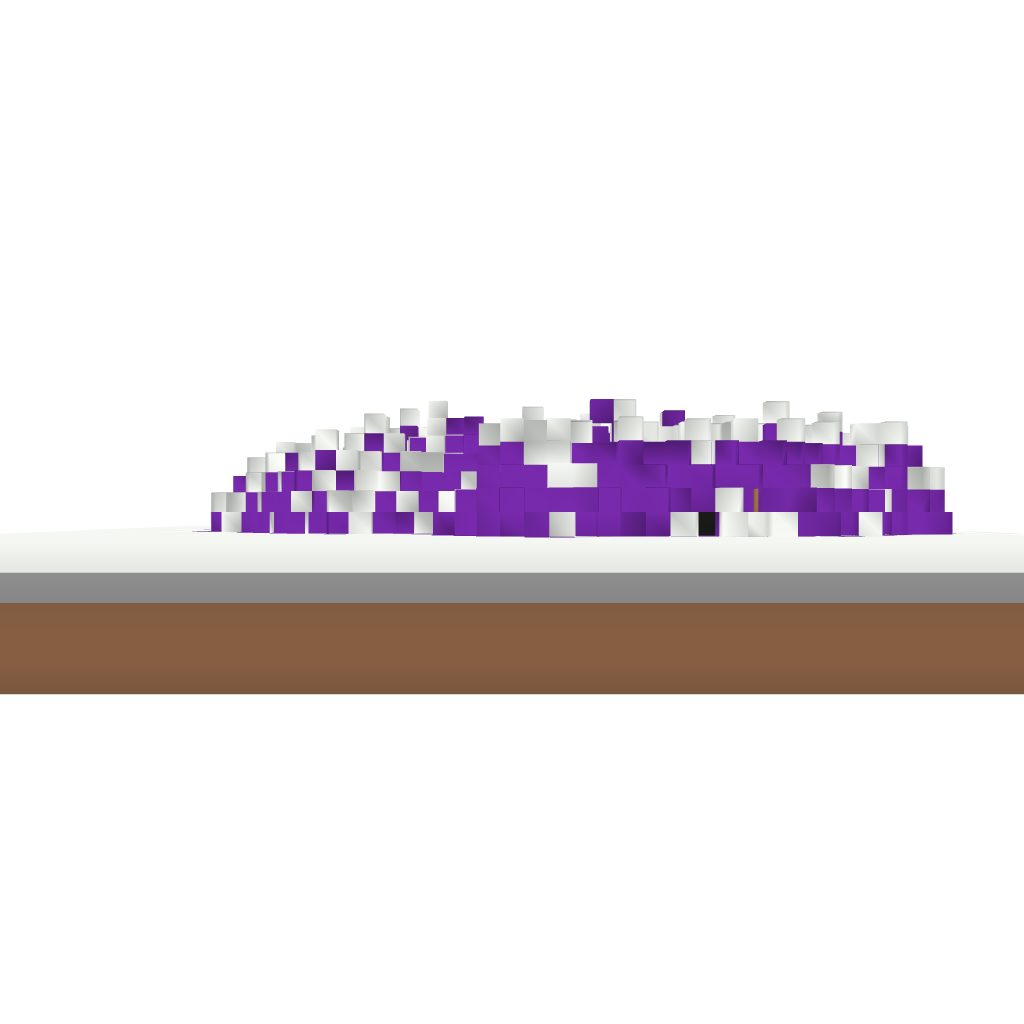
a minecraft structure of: Secret Room